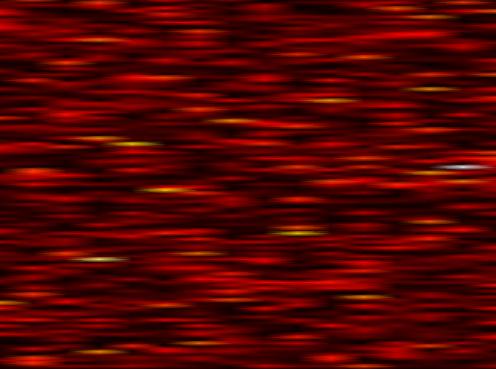
Label: WOLA